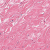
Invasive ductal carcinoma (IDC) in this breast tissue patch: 0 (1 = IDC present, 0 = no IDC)